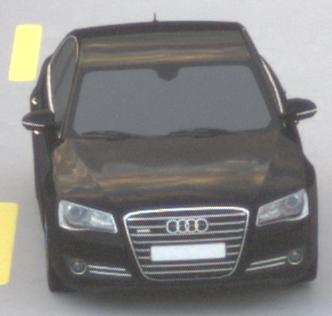
Make: Audi
Model: A8 D4
Model produced from: 2009
Model produced until: 2017
Doors: 4
Color: black
Road condition: dry road
Daytime: sunrise or sunset
Contrast: low contrast